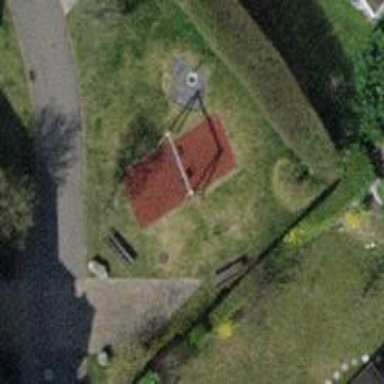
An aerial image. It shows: Playground area for leisure activities on the land.